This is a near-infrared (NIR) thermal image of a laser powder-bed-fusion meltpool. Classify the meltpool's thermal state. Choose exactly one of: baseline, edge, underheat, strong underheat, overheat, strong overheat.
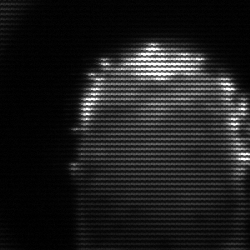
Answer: baseline